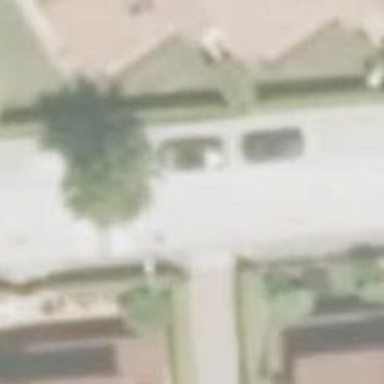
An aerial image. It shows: Paved footway.